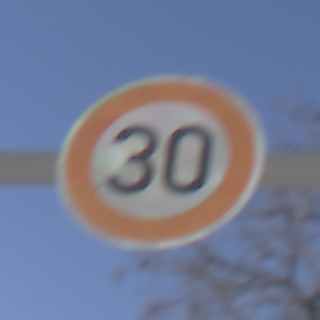
Verkehrszeichen: Geschwindigkeit30
Umgebung: Outdoor, Nature
Tageszeit: SunriseSunset
Wetter: Clear
Licht: Natural
Jahreszeit: NotSpecified
Kontrast: HighContrast